Interaction volume radius: 5 \u00c5
Interaction volume height: 10 \u00c5
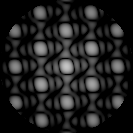
Disorder parameter: 0.006826